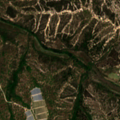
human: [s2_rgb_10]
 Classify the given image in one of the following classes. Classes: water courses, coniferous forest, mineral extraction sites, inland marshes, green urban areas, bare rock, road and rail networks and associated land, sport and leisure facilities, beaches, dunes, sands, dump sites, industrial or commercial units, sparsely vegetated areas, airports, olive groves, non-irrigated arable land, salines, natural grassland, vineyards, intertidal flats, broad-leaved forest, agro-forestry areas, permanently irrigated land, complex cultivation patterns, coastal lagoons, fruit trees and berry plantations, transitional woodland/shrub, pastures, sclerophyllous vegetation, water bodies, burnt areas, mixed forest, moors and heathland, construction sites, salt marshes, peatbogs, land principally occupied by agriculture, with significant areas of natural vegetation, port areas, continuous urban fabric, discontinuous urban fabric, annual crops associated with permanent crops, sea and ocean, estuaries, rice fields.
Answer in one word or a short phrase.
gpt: permanently irrigated land, complex cultivation patterns, agro-forestry areas, broad-leaved forest